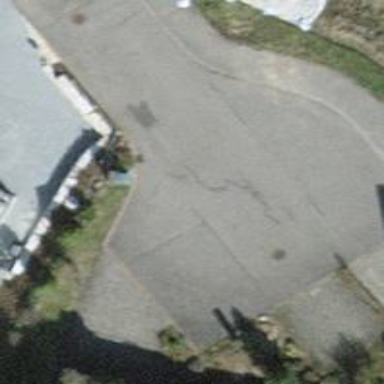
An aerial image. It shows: Turning circle on the road.